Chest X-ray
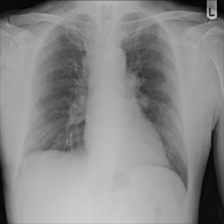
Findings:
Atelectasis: negative
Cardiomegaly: negative
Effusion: negative
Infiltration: negative
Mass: negative
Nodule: negative
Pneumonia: negative
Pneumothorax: negative
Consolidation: negative
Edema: negative
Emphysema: negative
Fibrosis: negative
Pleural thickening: negative
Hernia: negative